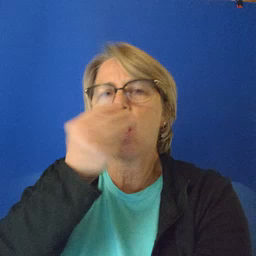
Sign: flower